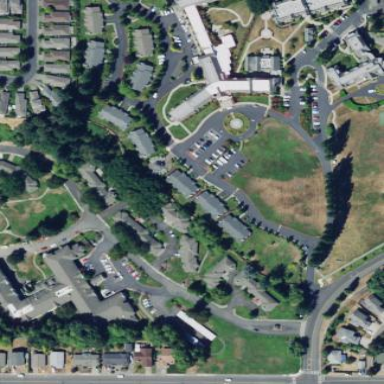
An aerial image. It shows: Nursing home located in residential area.